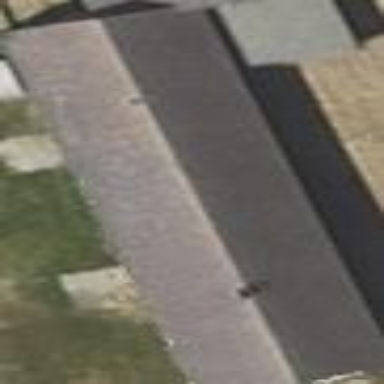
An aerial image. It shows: Shed building.